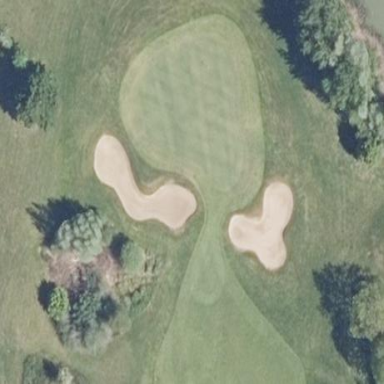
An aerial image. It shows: Golf green.